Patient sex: M
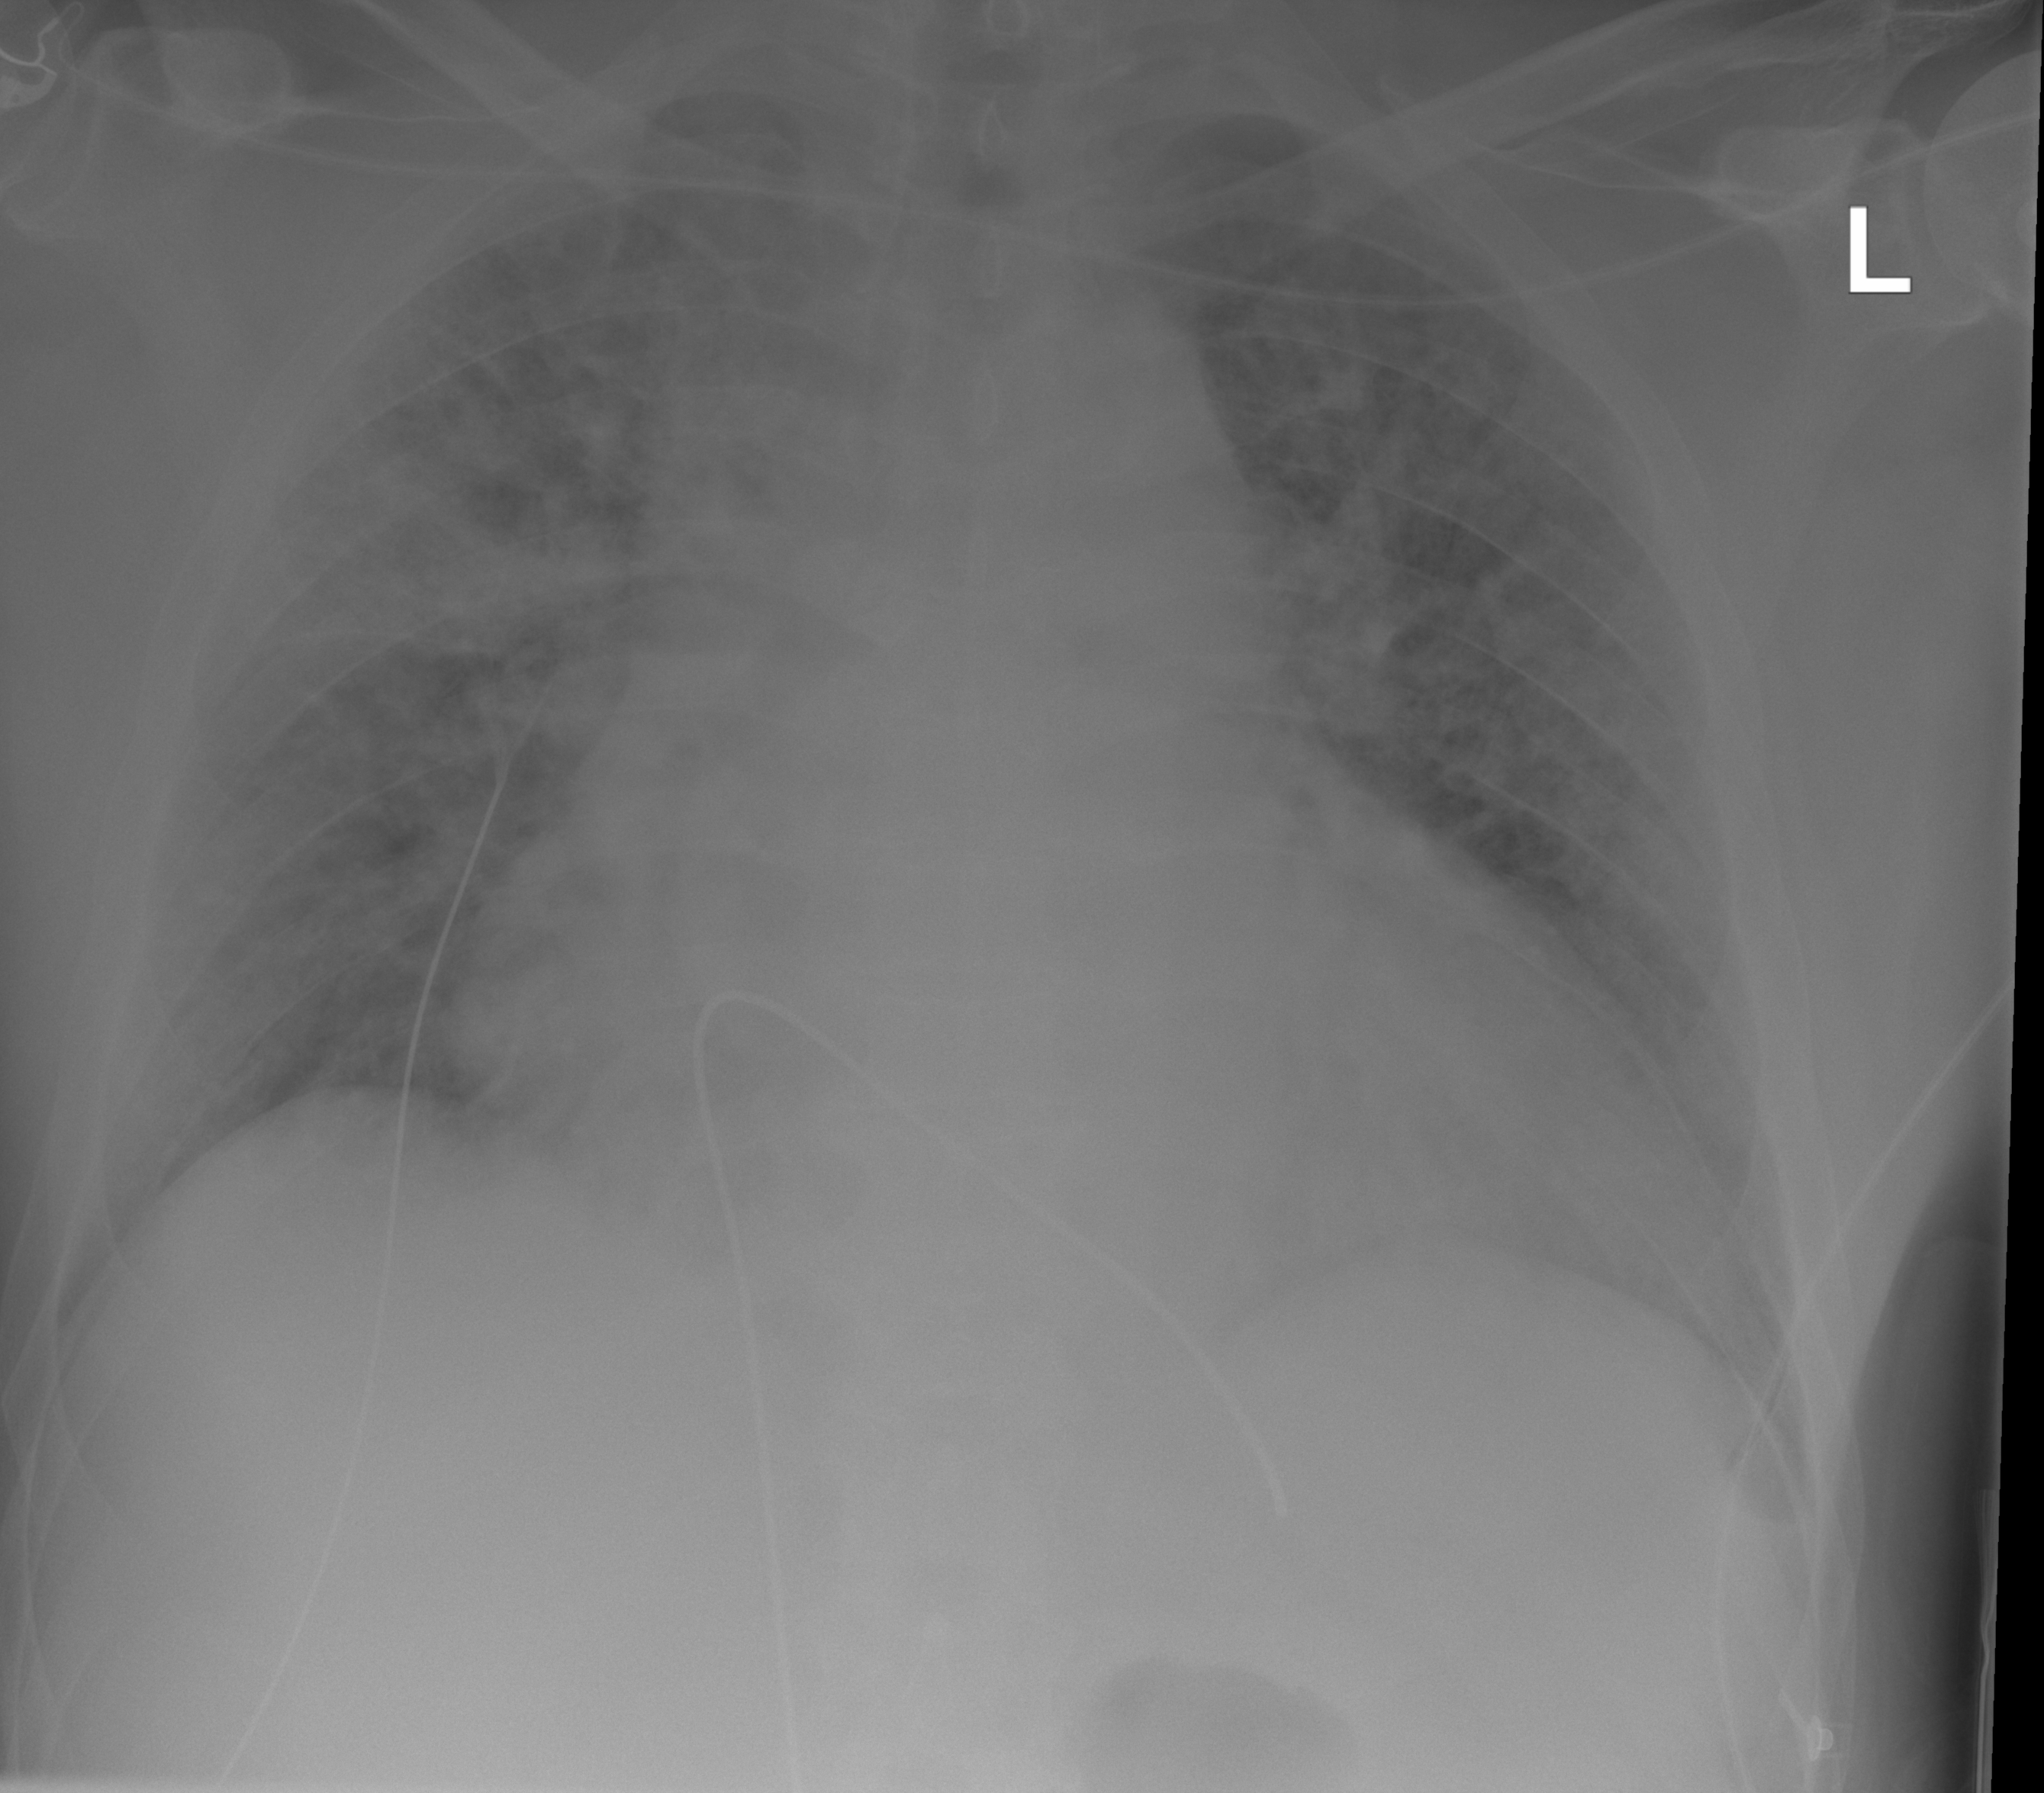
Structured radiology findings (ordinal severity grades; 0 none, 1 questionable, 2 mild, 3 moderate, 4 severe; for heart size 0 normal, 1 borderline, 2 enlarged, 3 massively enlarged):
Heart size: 3
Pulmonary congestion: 3
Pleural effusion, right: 0
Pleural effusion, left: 0
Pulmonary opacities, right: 3
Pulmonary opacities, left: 2
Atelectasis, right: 2
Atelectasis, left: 0